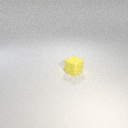
small yellow rubber cube